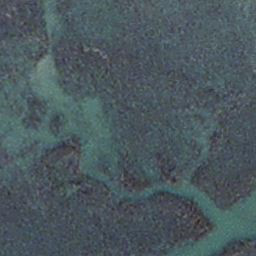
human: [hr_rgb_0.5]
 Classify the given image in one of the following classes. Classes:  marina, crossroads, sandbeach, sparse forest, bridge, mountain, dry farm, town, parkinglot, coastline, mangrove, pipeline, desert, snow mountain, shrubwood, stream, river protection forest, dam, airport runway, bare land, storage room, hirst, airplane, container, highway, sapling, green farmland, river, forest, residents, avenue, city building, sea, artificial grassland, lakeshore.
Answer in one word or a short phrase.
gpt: stream